Aerial crown-view tile of a tropical tree (Barro Colorado Island, Panama), acquired 20250915:
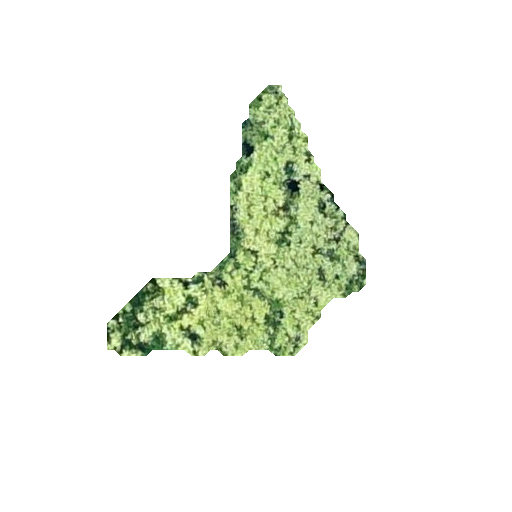
Species: Alseis blackiana
GBIF accepted scientific name: Alseis blackiana
Crown area: 46.6 m²